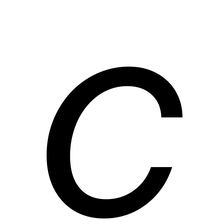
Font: InstrumentSans-Italic_Italic